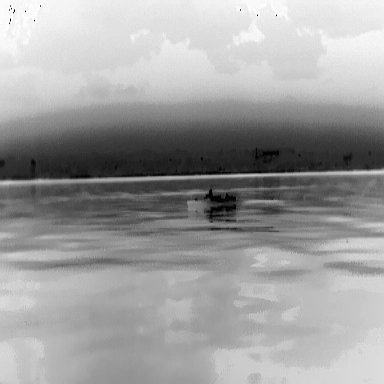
There is a warship in the infrared image.